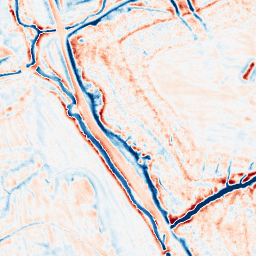
Category: edge_preserving
Decomposition family: bilateral
Decomposition parameters: d: 15
sigma_color: 50
sigma_space: 75
Upsampling method: sinc_hamming
Upsampling parameters: scale: 2
kernel_size: 8
Upsampling scale: 2